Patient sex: M
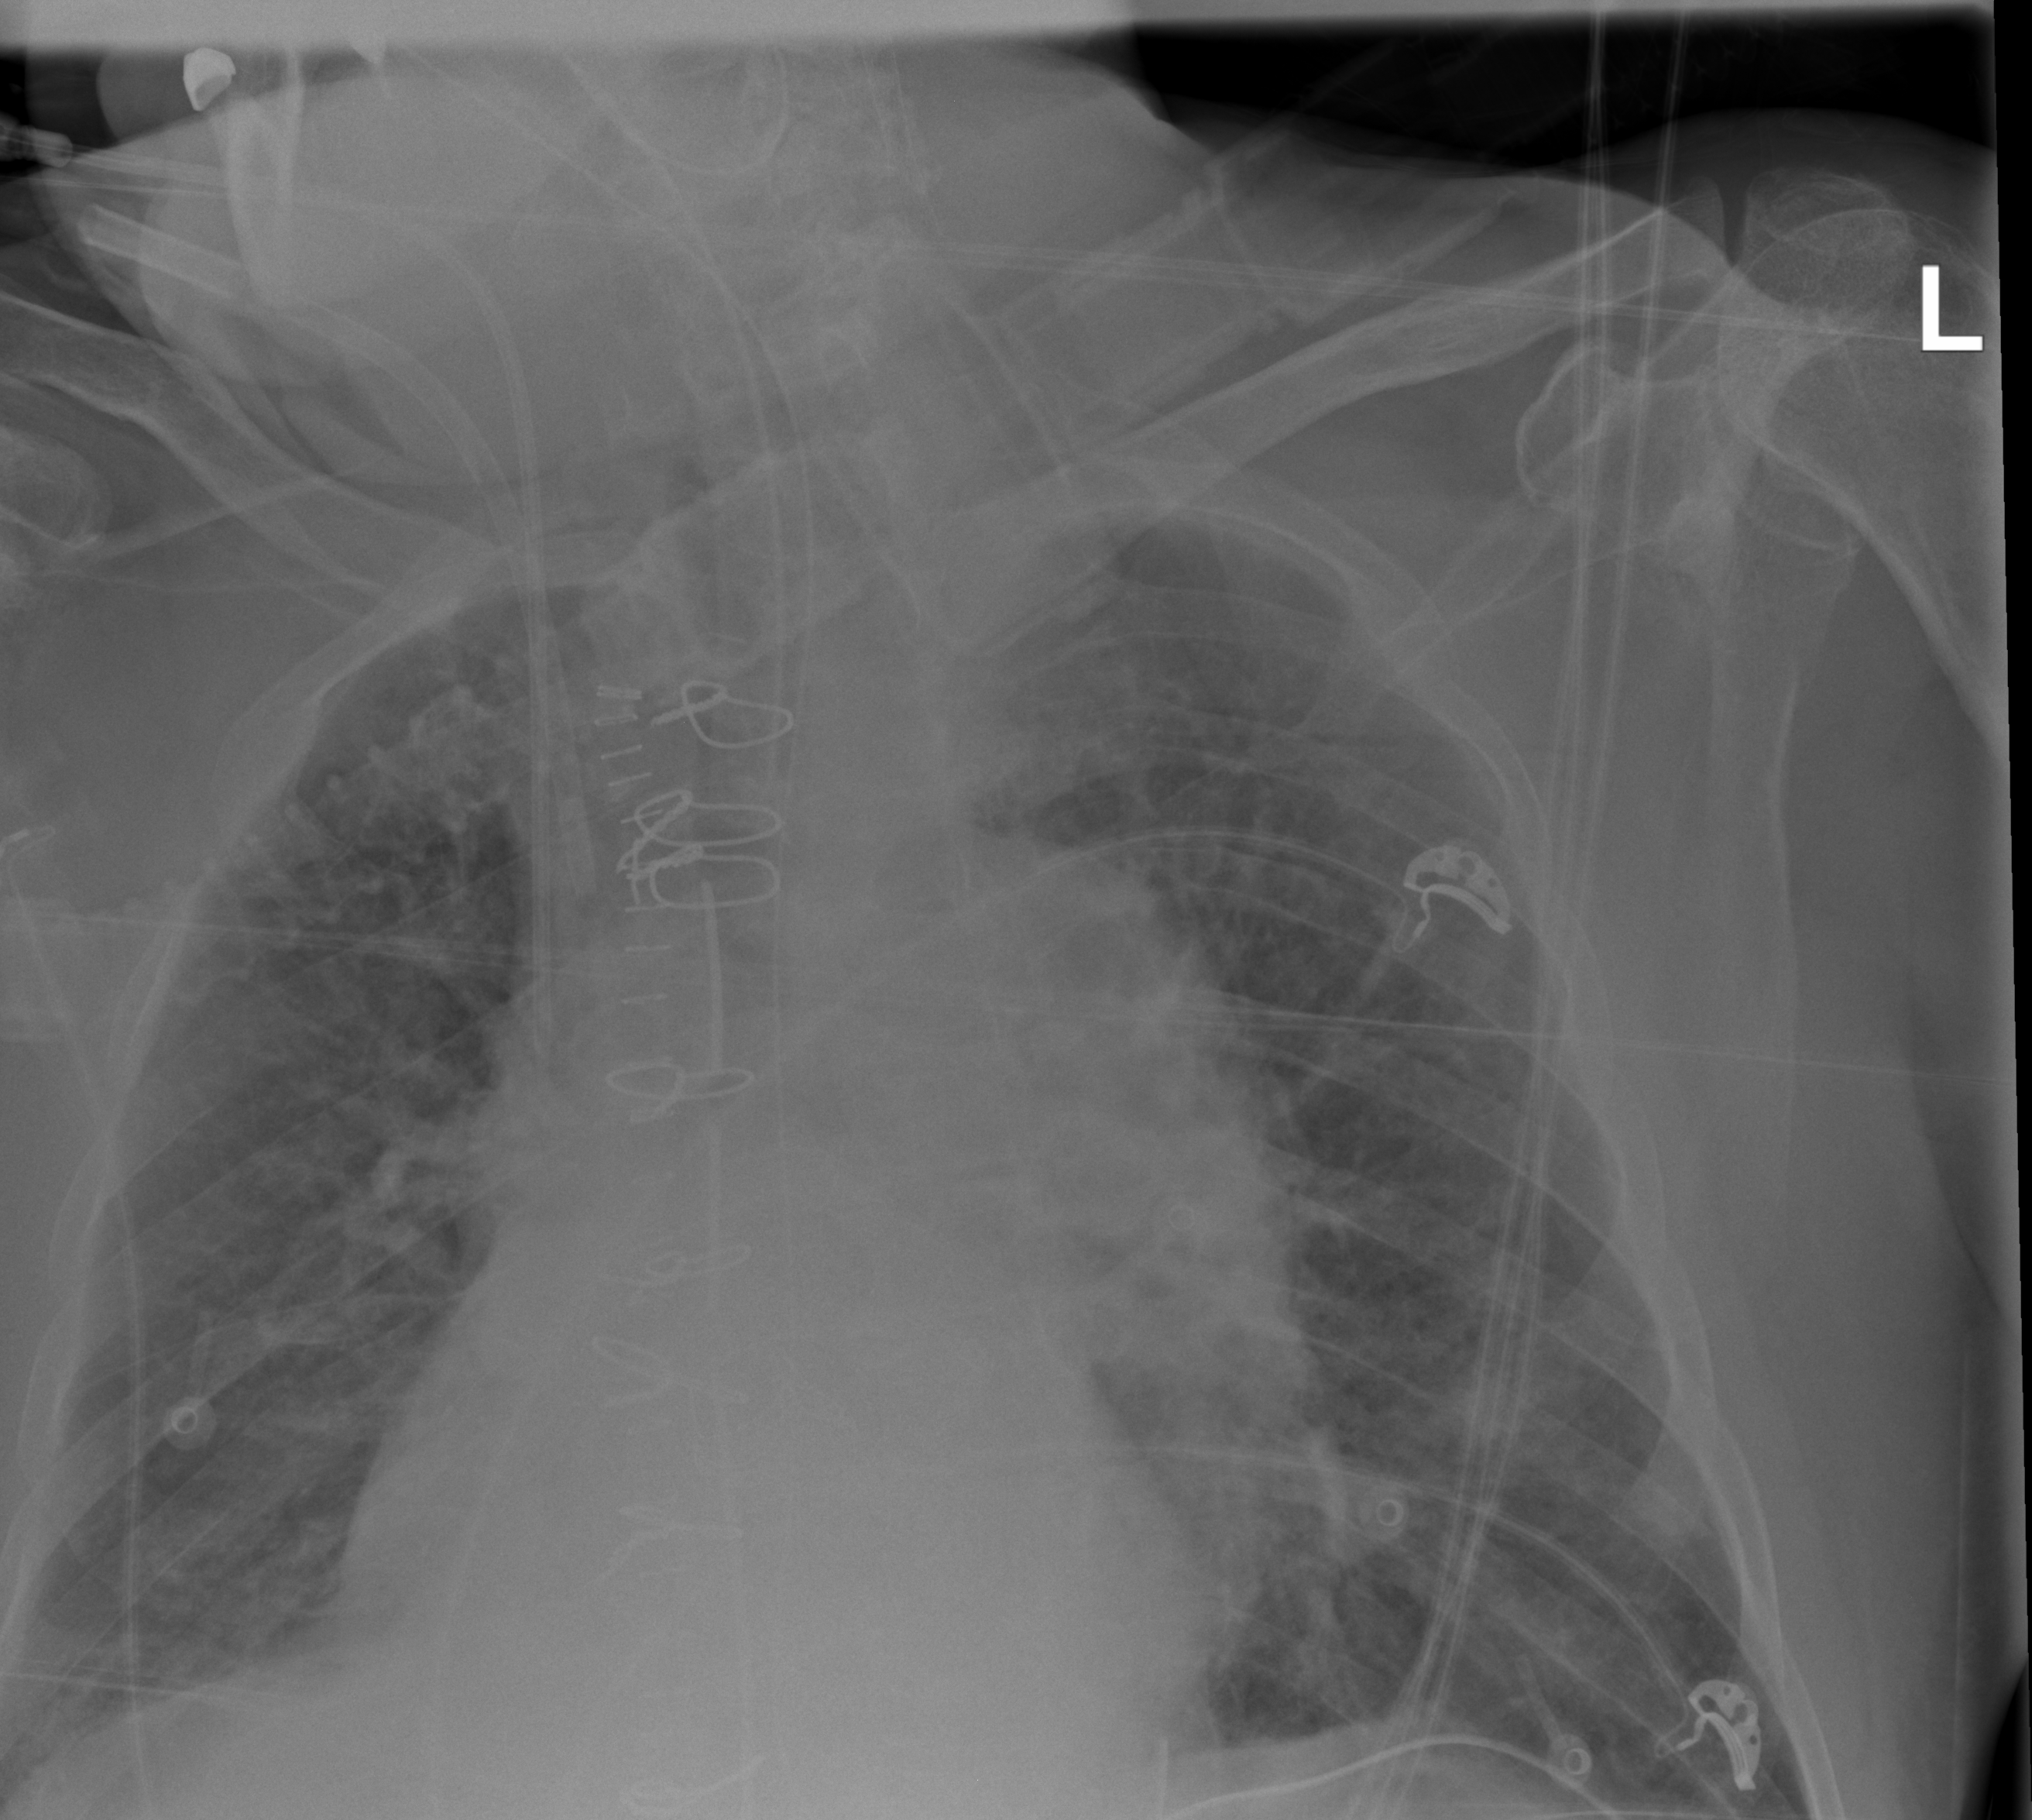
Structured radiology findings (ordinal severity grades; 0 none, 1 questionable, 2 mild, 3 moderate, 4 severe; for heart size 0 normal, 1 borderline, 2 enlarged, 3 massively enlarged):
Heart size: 2
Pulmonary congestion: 2
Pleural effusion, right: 0
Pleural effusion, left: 0
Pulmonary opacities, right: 0
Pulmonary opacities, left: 0
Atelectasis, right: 0
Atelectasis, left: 0